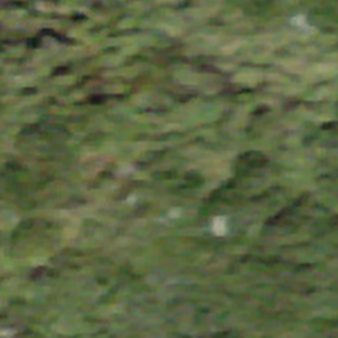
Label: other